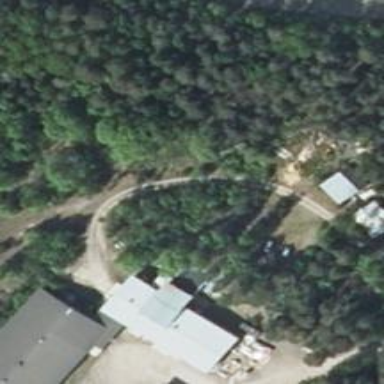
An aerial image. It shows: Driveway leading to service road.